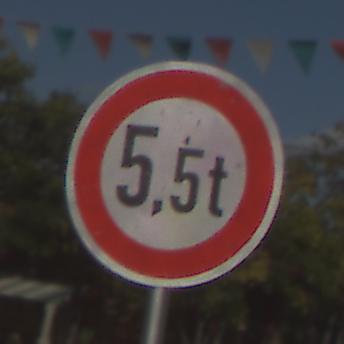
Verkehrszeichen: TatsaechlicheMasse
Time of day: MorningAfternoon
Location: Outdoor (Special)
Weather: PartlyCloudy
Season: NotSpecified
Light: Natural